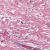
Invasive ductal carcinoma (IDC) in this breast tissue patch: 0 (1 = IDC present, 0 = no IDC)